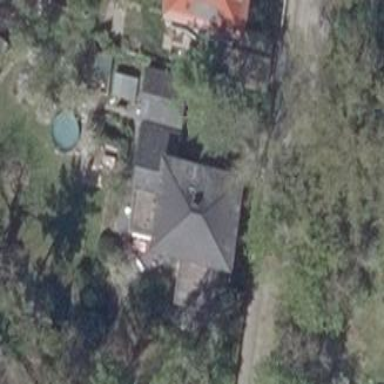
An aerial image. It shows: Detached building with hipped roof.